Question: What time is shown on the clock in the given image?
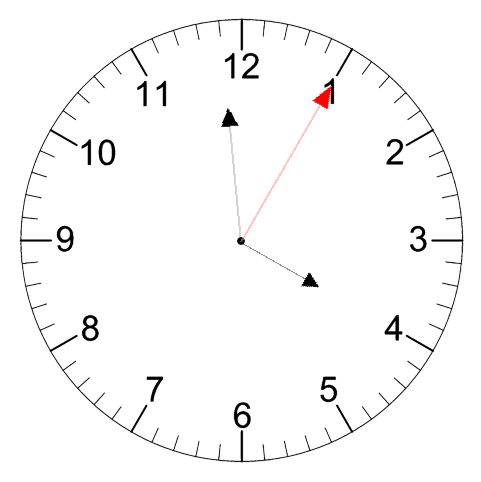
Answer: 03:59:05